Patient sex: M
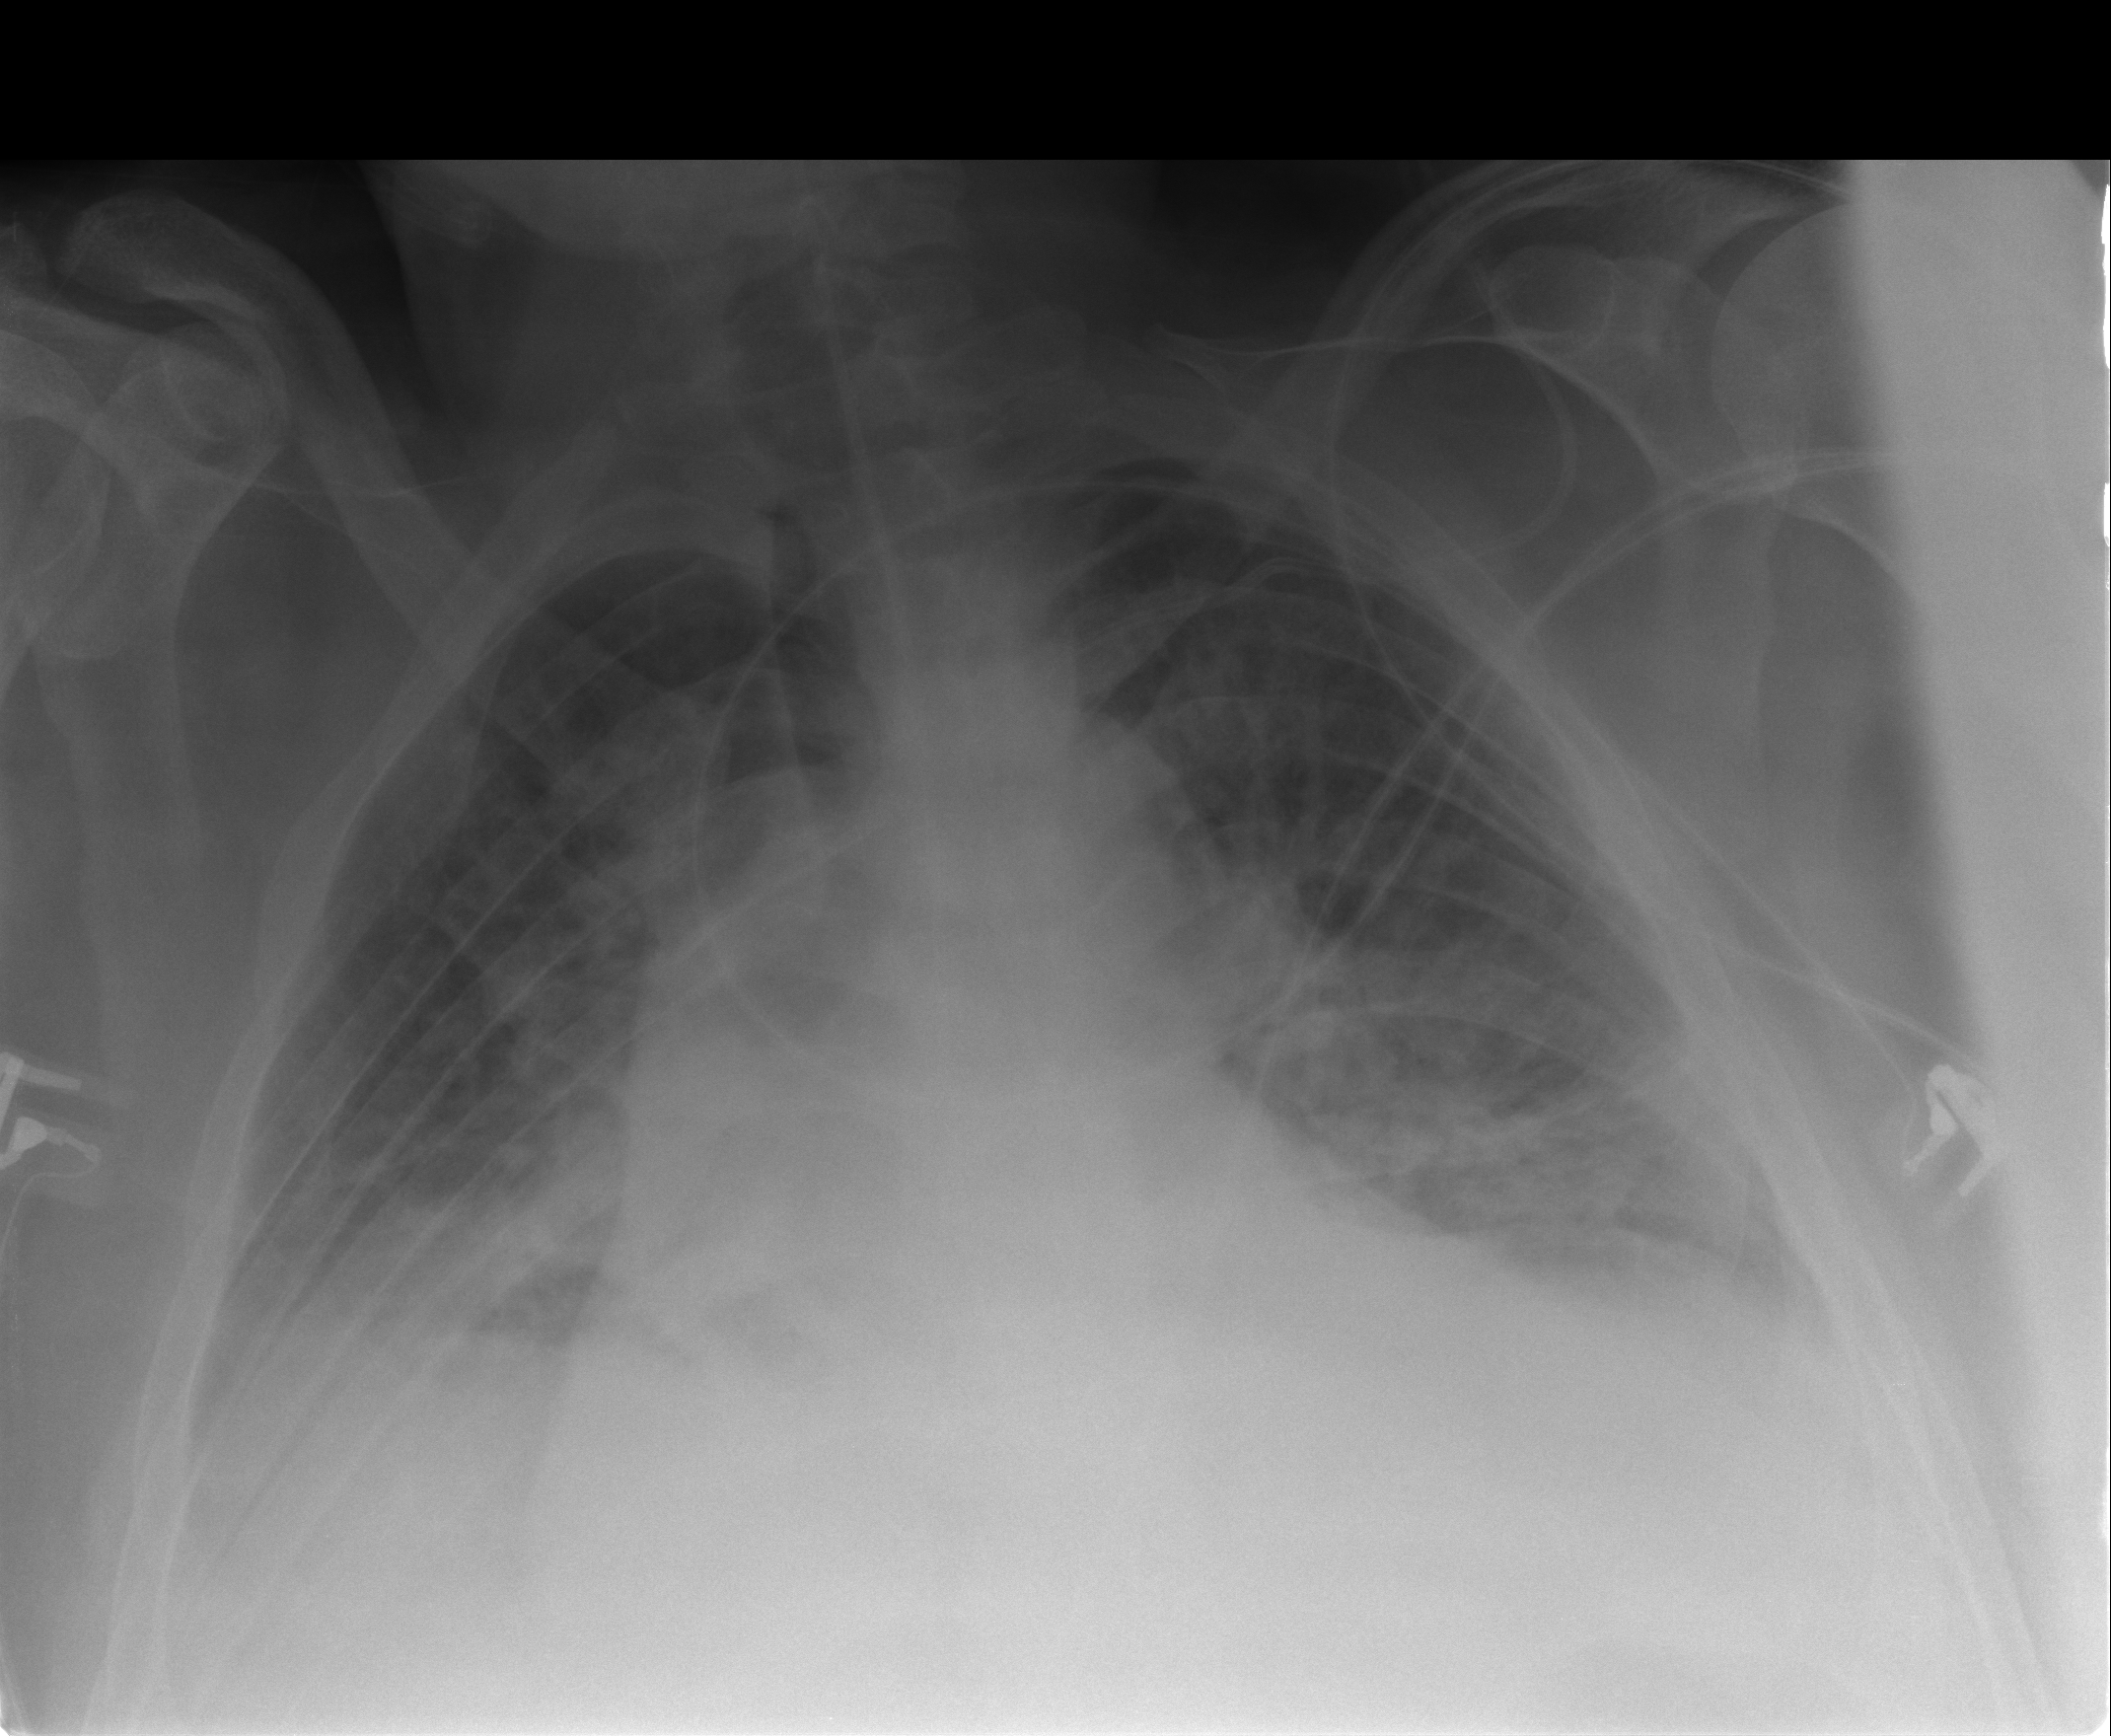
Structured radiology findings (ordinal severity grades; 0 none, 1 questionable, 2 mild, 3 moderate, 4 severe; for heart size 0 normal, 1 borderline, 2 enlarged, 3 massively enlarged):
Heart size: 2
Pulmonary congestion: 2
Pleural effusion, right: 2
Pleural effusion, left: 1
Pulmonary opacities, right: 1
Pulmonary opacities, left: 2
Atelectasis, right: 2
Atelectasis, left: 2